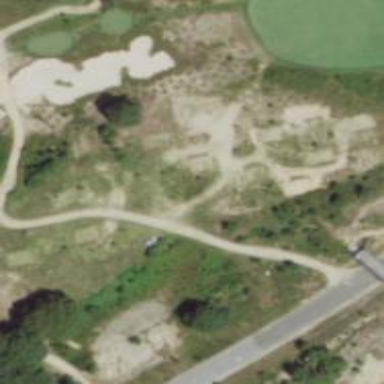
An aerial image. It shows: Path for golf carts.